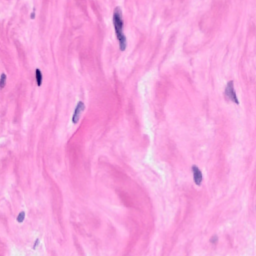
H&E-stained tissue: Breast